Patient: sex M, age 57
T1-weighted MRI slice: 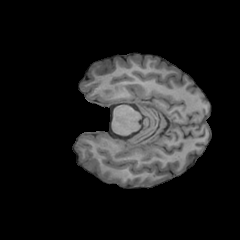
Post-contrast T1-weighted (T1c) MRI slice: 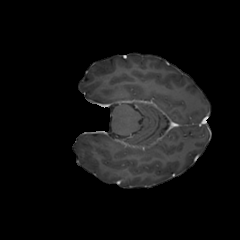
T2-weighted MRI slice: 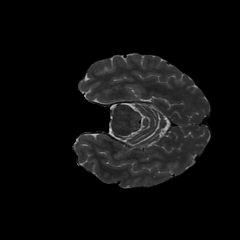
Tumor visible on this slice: no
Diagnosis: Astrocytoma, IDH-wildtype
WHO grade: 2